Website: bh-photo
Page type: address-validator
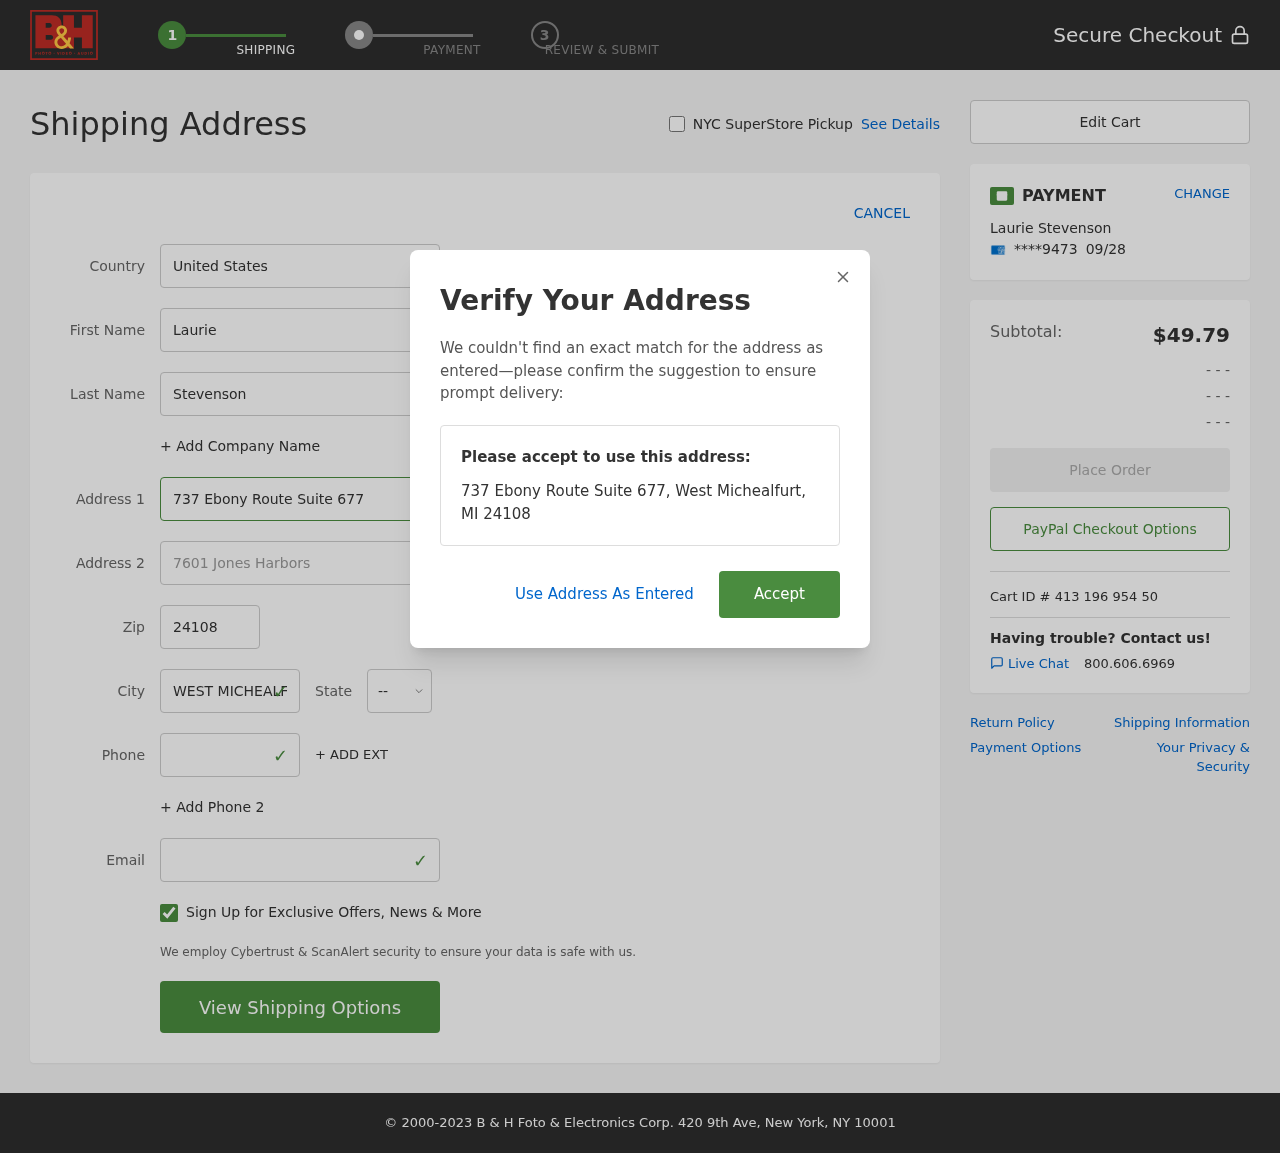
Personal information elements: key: PII_CARD_EXPIRY
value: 09/28
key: PII_CARD_LAST4
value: ****9473
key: PII_CITY
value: West Michealfurt
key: PII_COUNTRY
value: United States
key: PII_EMAIL
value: lstevenson@yahoo.com
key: PII_FIRSTNAME
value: Laurie
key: PII_FULLNAME
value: Laurie Stevenson
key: PII_LASTNAME
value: Stevenson
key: PII_PHONE
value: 5256827398
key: PII_POSTCODE
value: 24108
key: PII_STATE_ABBR
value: MI
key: PII_STREET
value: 737 Ebony Route Suite 677
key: PII_STREET2
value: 7601 Jones Harbors
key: PII_CITY_STATE_ZIP
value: West Michealfurt, MI 24108
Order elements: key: ORDER_SUBTOTAL
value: $49.79
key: ORDER_ID
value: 413 196 954 50